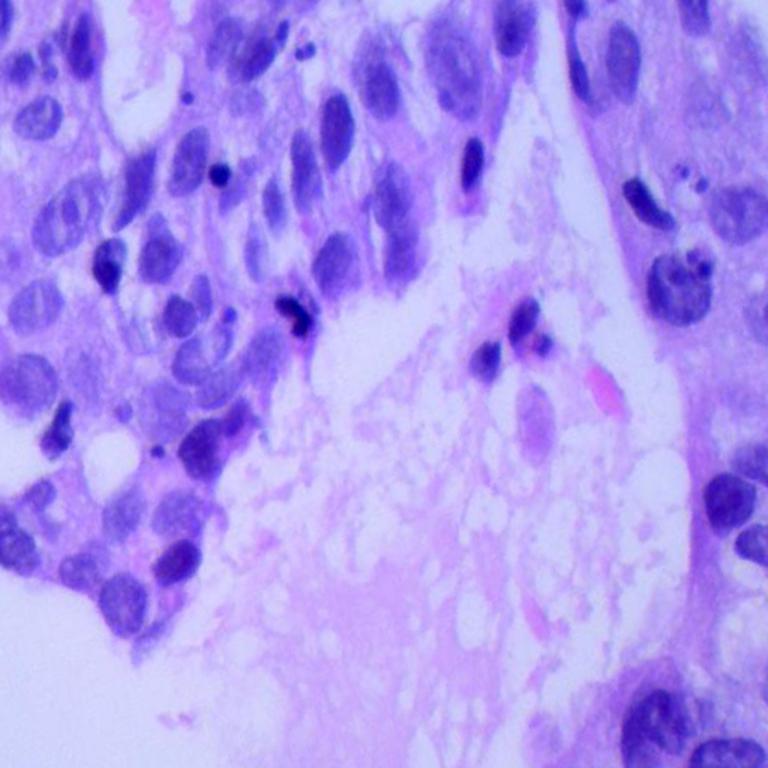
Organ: lung
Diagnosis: adenocarcinomas